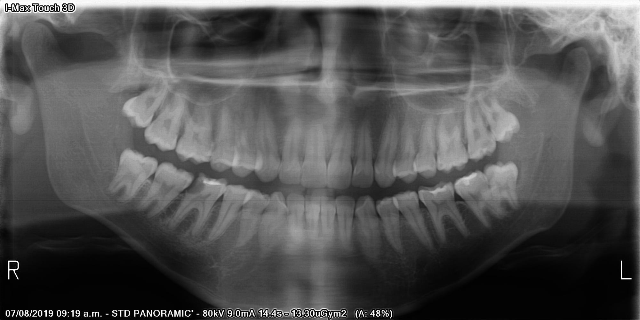
adult